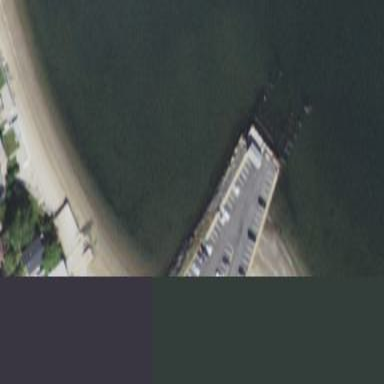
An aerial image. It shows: Breakwater structure.